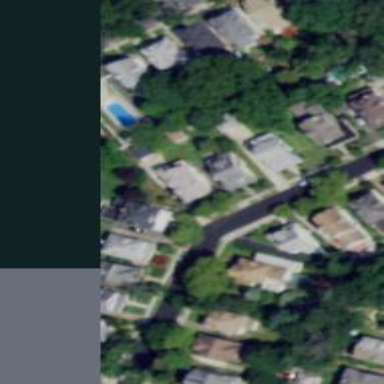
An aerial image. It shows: Residential road.